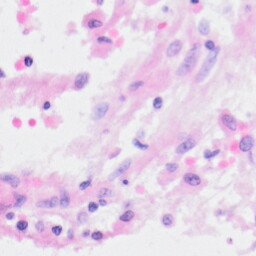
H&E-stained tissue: Kidney